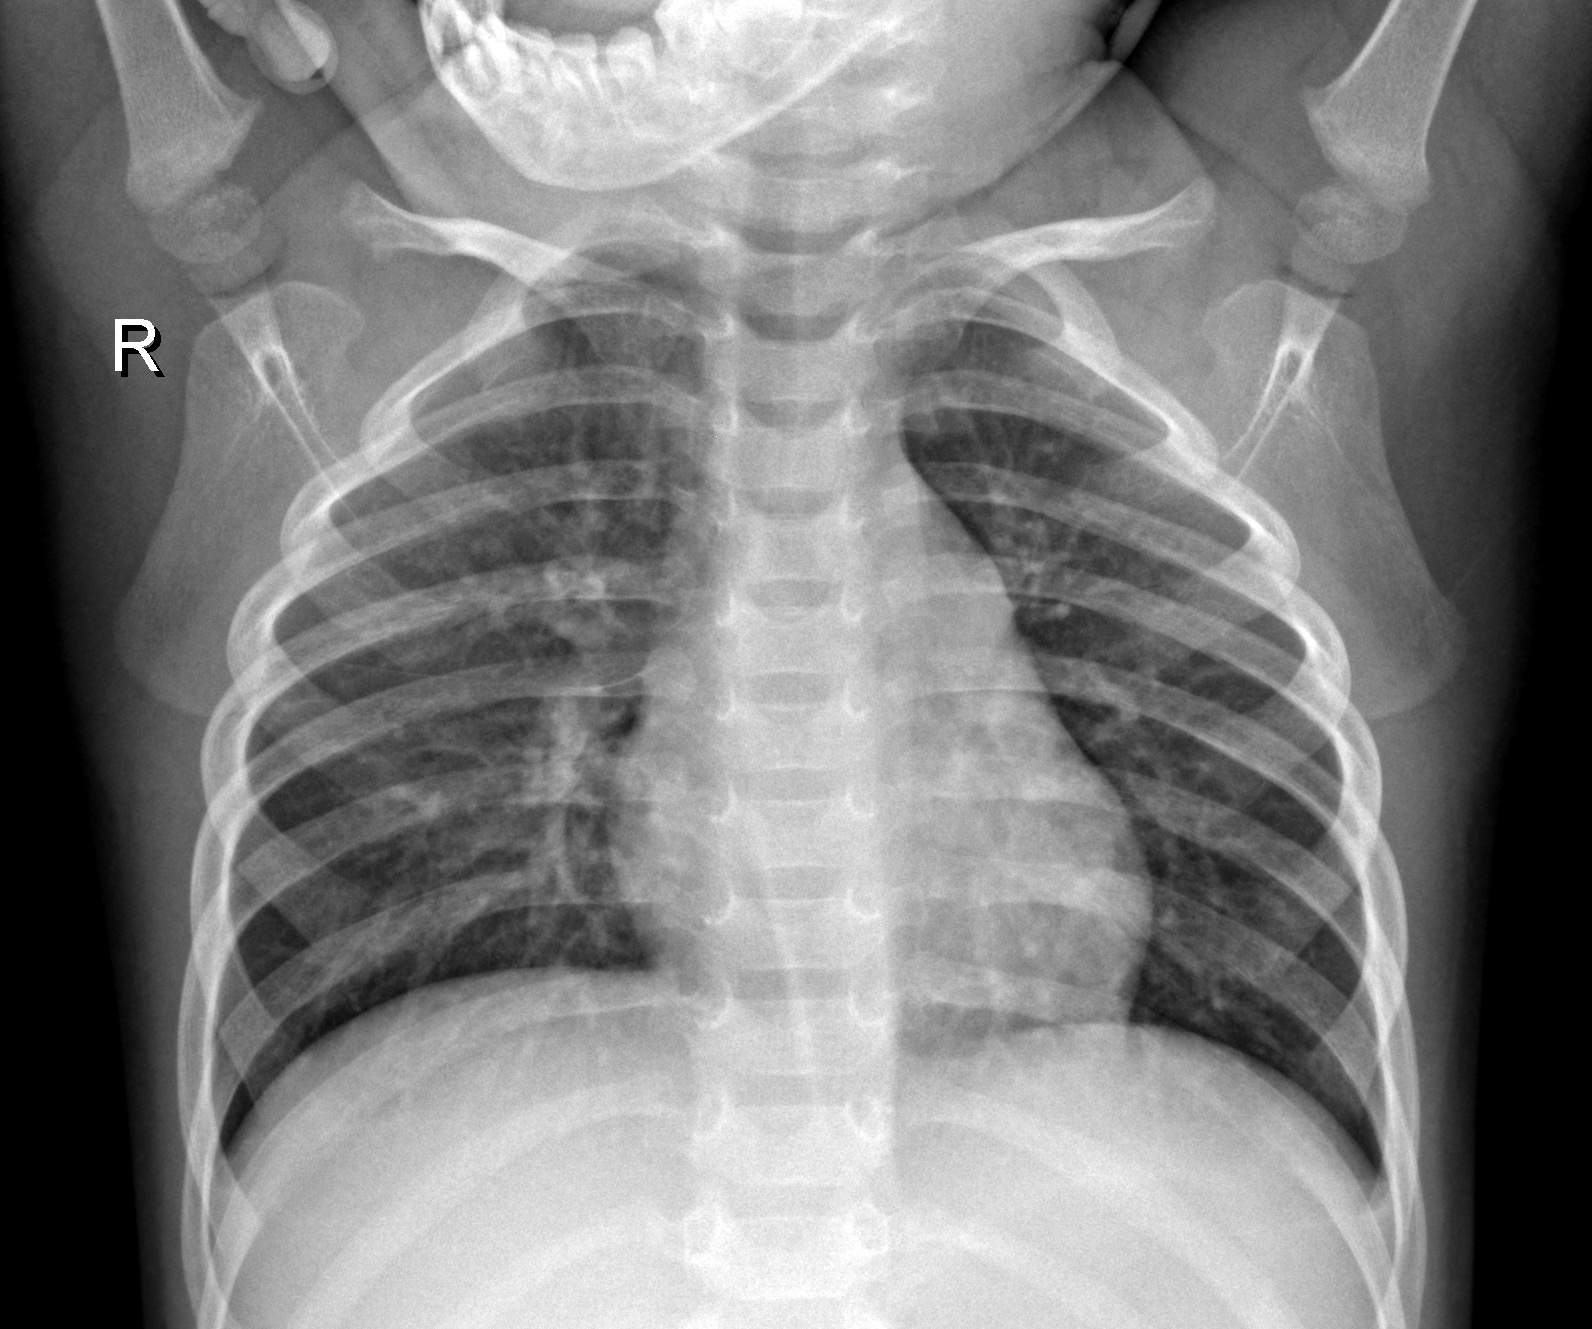
Diagnosis: NORMAL